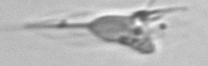
Label: Tintinnina